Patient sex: F
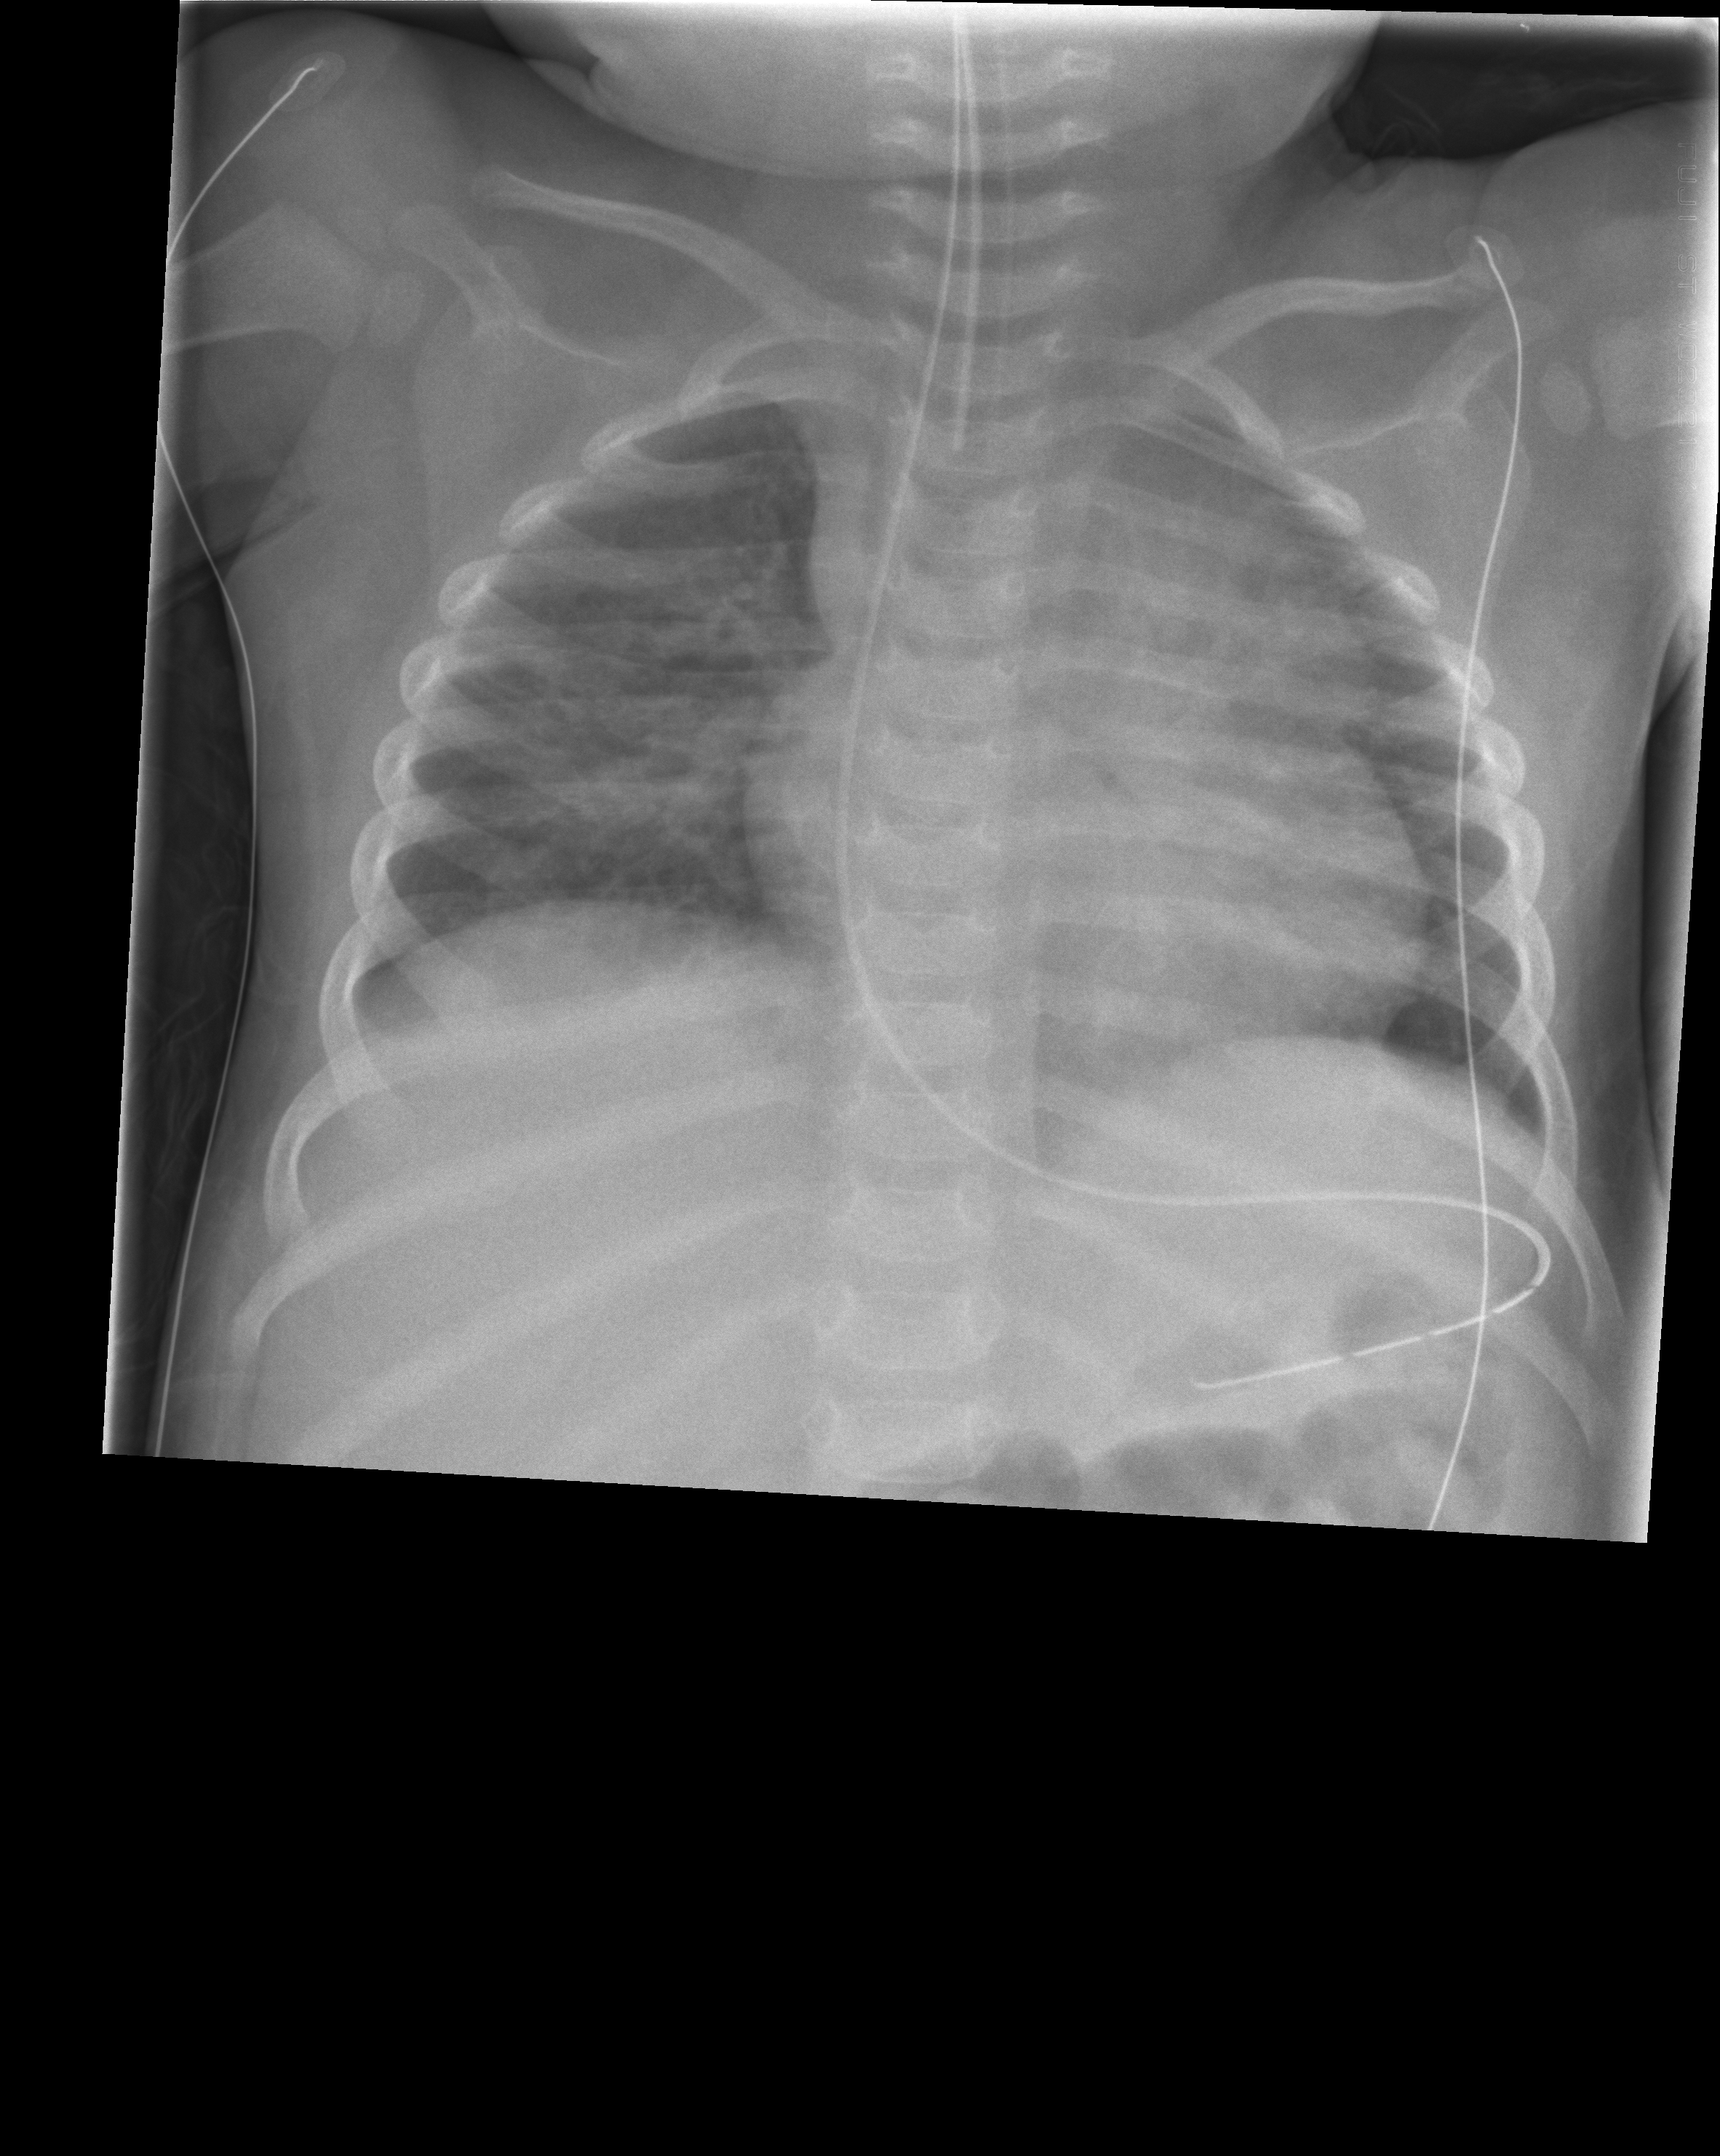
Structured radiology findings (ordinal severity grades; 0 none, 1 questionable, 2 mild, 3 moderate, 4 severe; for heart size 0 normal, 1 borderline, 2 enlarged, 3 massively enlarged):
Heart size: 2
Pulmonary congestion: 0
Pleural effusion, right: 0
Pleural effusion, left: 2
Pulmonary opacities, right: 2
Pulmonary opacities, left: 2
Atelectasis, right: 0
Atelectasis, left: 2